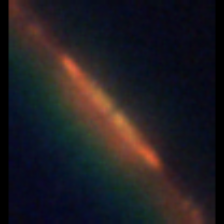
Taxon: Pennate
Group: Diatoms